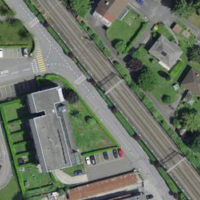
EUNIS habitat code: 54
Species observed at this site:
Melittis melissophyllum